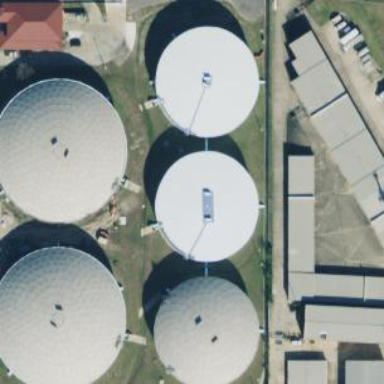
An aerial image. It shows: Water storage tank.